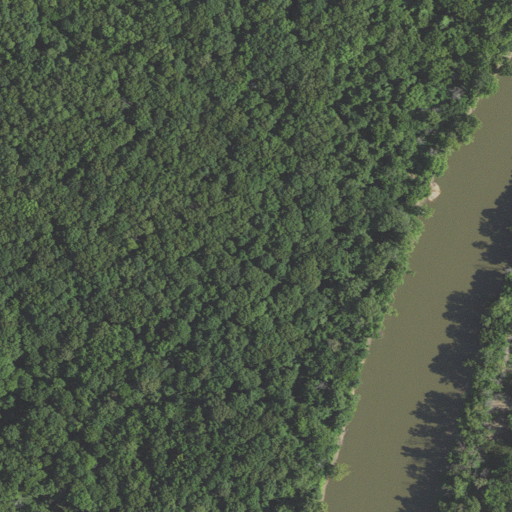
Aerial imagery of cliff(s) in Arkansas named Burnt Mill Bluff containing deciduous forest, mixed forest, open water, and woody wetlands